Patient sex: M
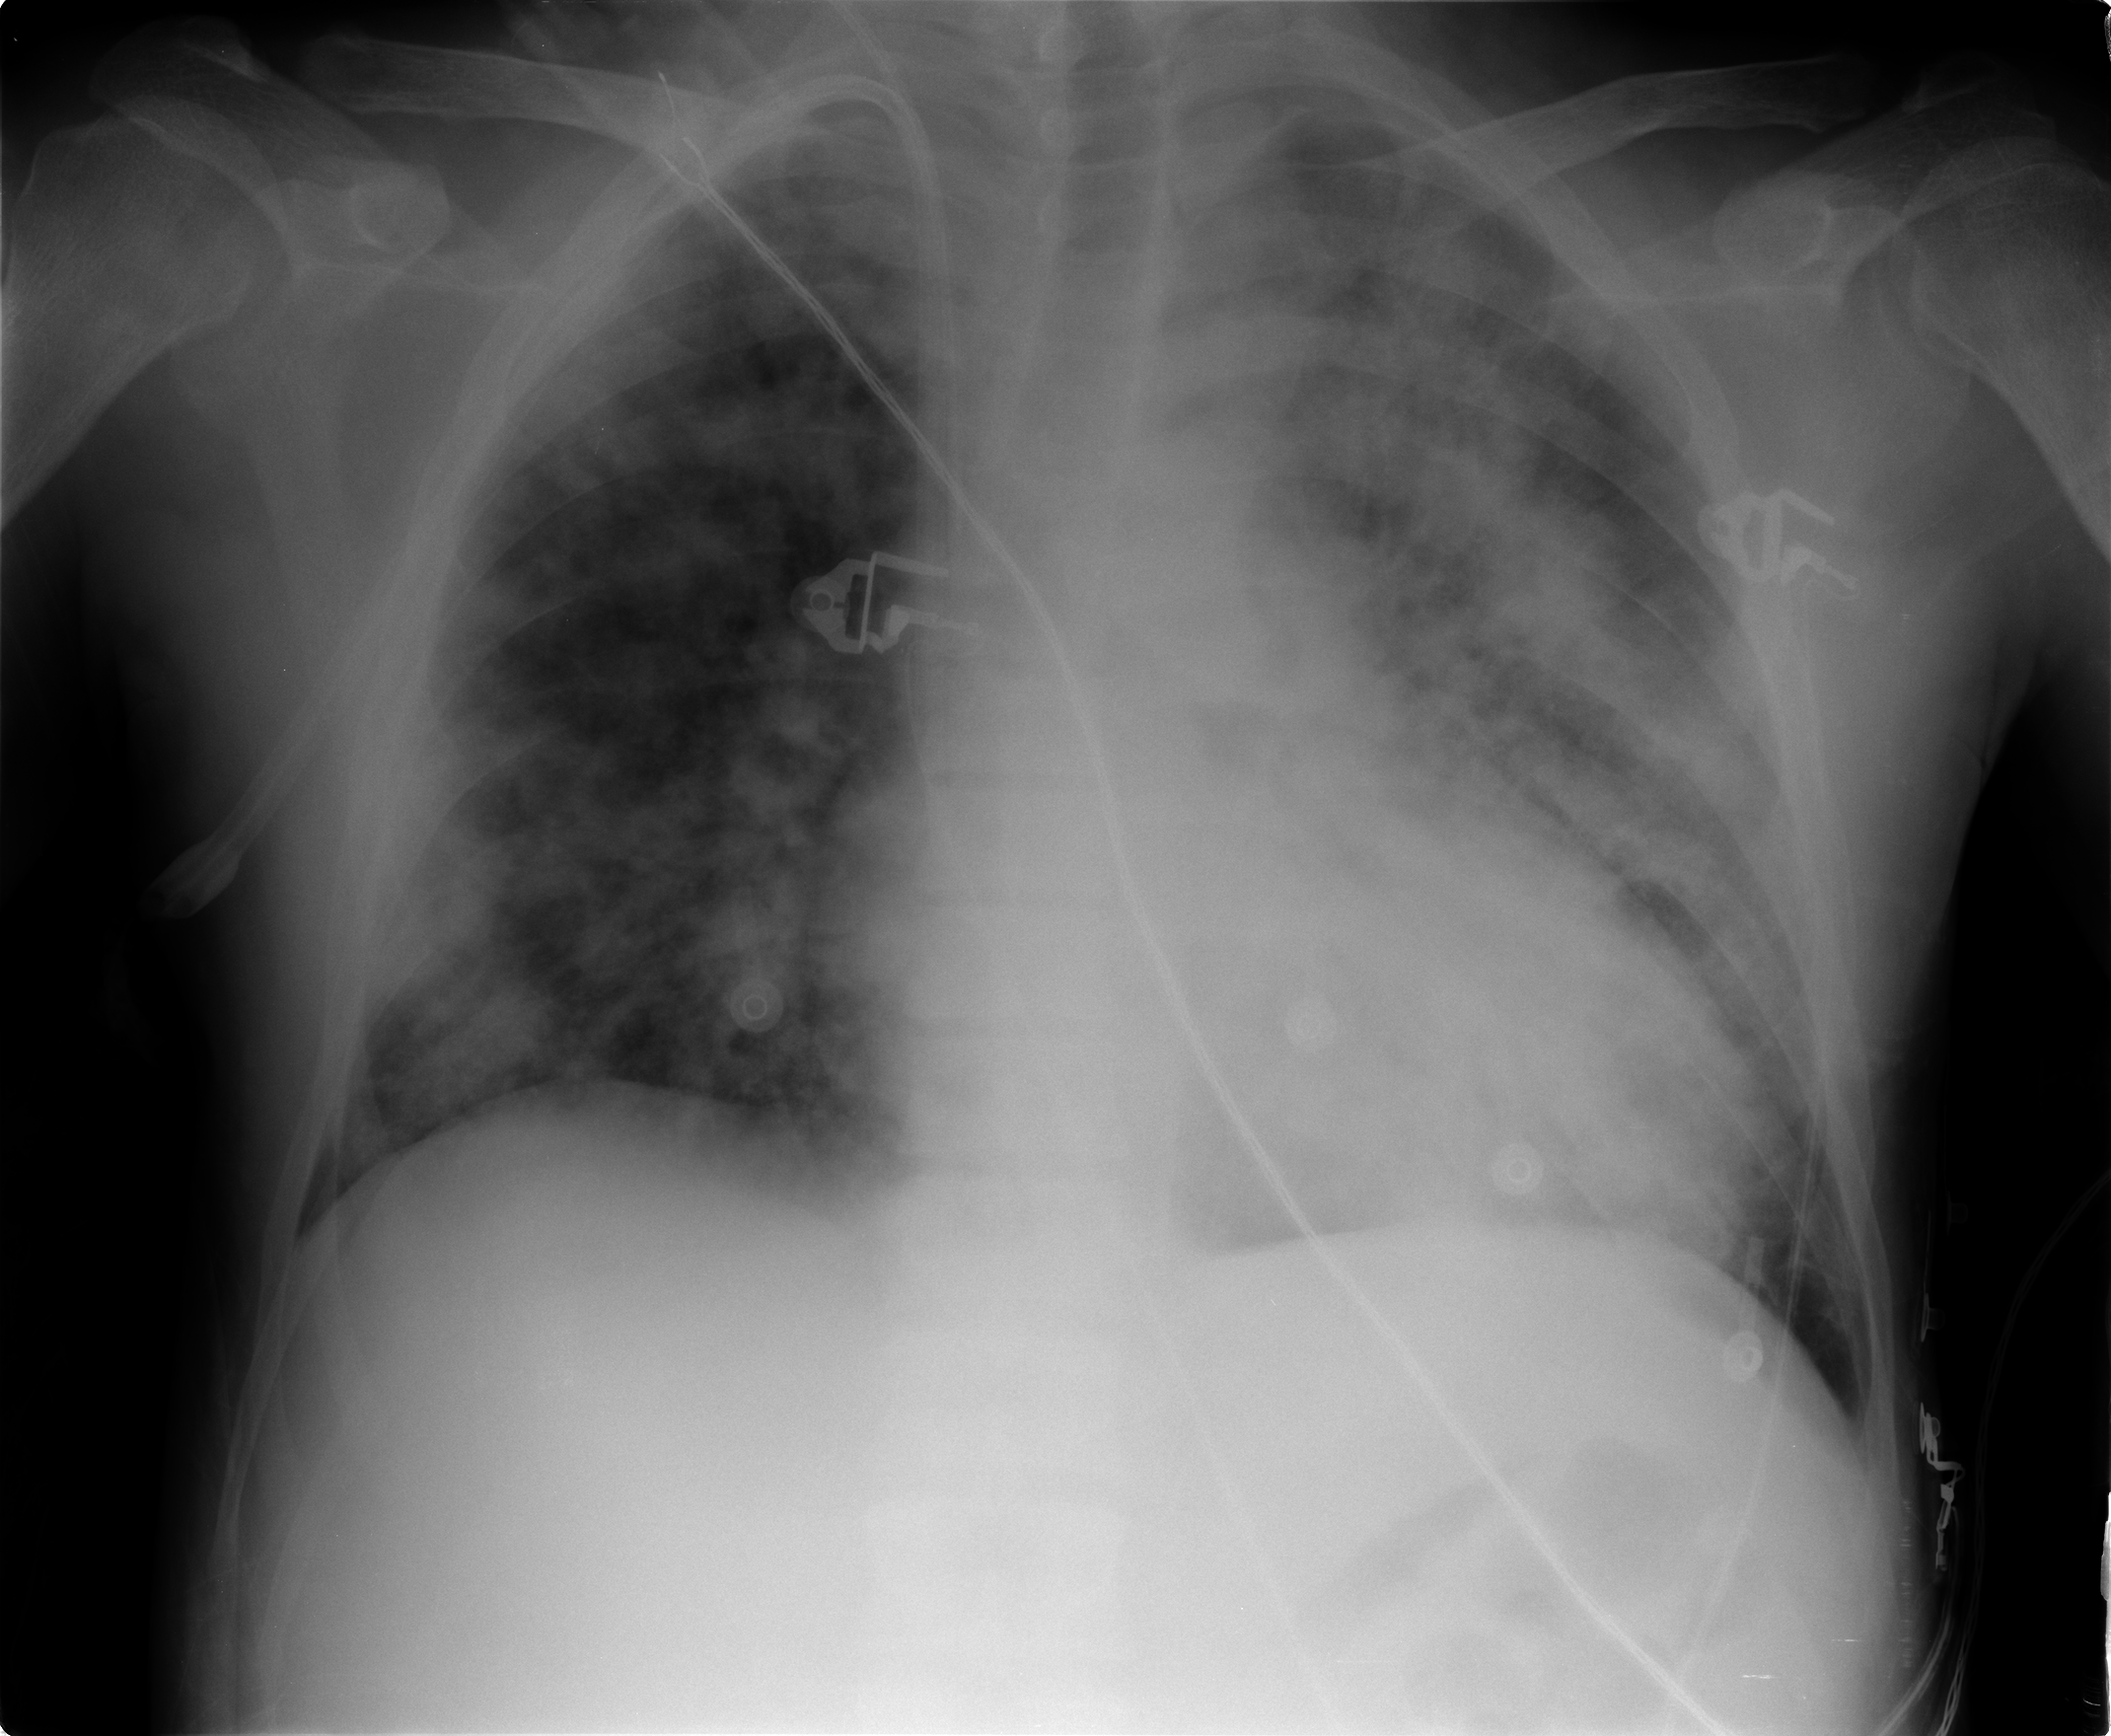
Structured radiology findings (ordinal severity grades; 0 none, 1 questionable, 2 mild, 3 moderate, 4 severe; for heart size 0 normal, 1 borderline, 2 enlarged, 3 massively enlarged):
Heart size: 2
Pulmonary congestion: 2
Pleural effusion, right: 0
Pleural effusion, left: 0
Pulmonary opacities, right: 3
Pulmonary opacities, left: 4
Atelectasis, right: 0
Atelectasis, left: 0